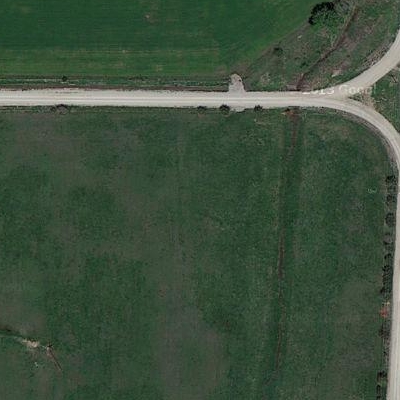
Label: Grass